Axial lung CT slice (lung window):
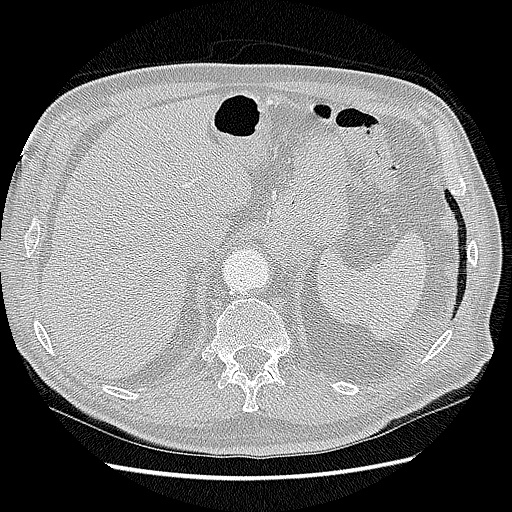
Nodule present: no